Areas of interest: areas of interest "Amusement Park"
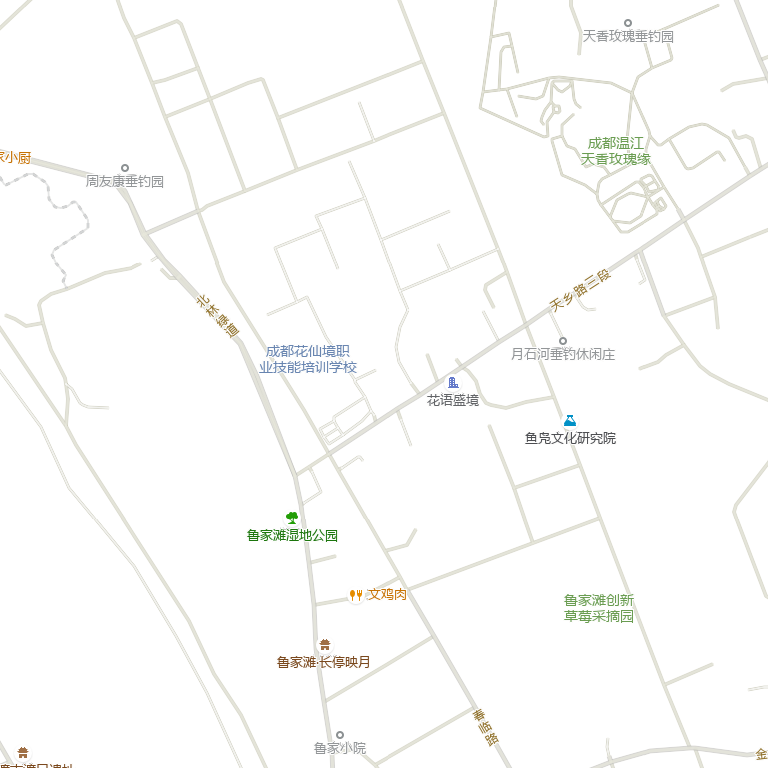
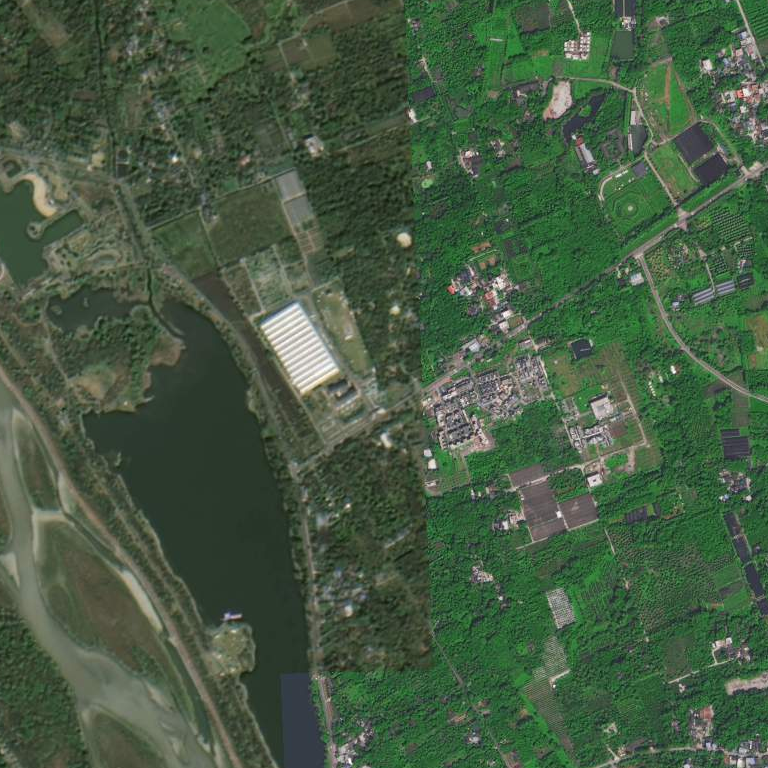